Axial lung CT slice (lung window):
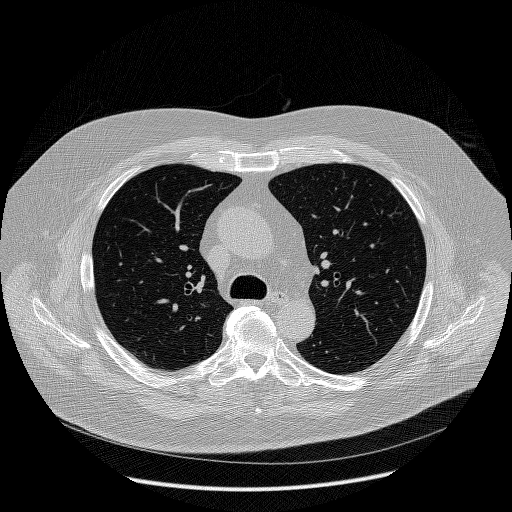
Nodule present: no